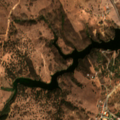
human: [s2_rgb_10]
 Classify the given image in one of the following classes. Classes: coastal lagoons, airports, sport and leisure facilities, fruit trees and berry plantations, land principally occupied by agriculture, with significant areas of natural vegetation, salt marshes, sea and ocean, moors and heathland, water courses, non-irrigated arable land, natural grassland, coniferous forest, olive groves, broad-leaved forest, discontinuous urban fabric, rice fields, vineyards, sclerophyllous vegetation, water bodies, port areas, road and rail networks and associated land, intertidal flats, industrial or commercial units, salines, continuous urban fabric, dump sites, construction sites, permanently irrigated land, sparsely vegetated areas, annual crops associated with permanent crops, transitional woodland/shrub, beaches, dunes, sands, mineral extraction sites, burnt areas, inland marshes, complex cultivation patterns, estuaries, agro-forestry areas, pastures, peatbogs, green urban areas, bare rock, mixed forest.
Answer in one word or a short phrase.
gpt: sport and leisure facilities, pastures, agro-forestry areas, moors and heathland, transitional woodland/shrub